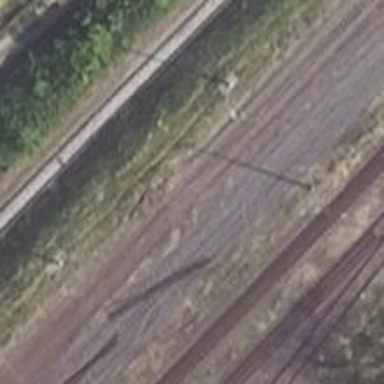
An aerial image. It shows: Railway switch.